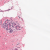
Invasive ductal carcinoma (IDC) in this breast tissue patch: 0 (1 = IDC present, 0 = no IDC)